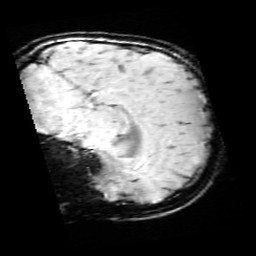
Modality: SWI
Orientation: sagittal
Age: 9
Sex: female
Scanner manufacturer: siemens
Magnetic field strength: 3 T
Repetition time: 0.027 s
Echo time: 0.02 s